Interaction volume radius: 5 \u00c5
Interaction volume height: 10 \u00c5
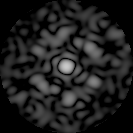
Disorder parameter: 0.8124